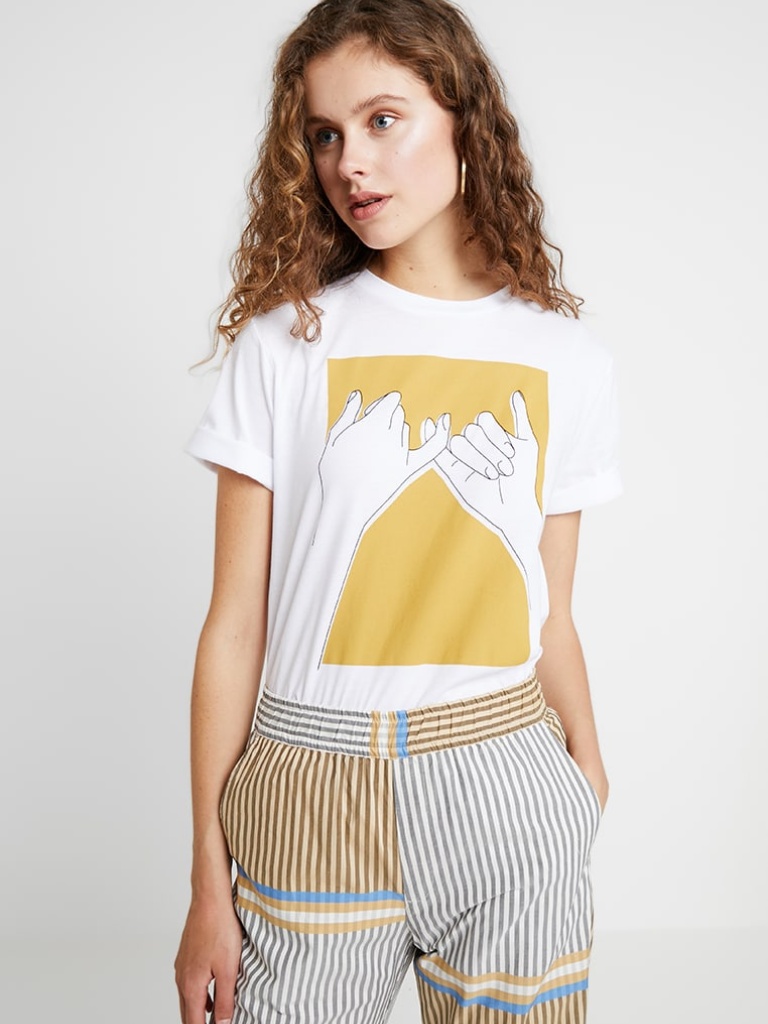
cotton relaxed short sleeve hip length Fully Tucked in crew t-shirt